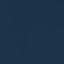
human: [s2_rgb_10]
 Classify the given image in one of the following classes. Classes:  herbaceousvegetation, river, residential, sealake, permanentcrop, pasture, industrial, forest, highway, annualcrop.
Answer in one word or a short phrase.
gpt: SeaLake